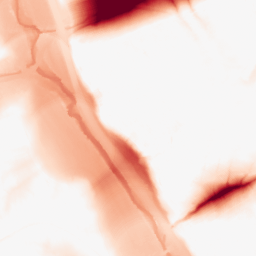
Category: morphological
Decomposition family: tophat
Decomposition parameters: size: 50
mode: black
Upsampling method: quartic
Upsampling parameters: scale: 8
Upsampling scale: 8